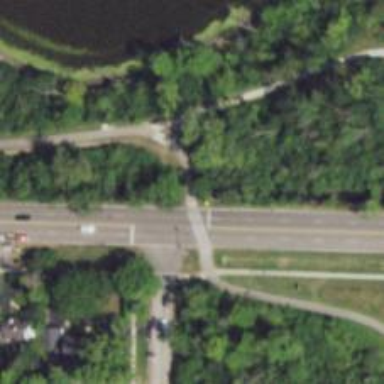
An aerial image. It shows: Stop road.